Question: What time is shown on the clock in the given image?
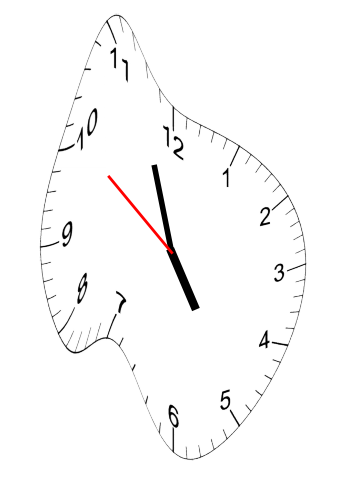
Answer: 04:56:51